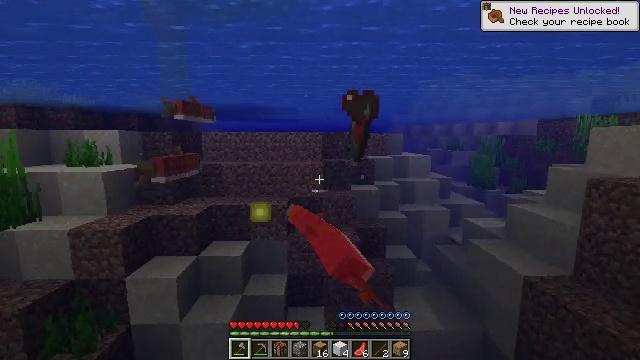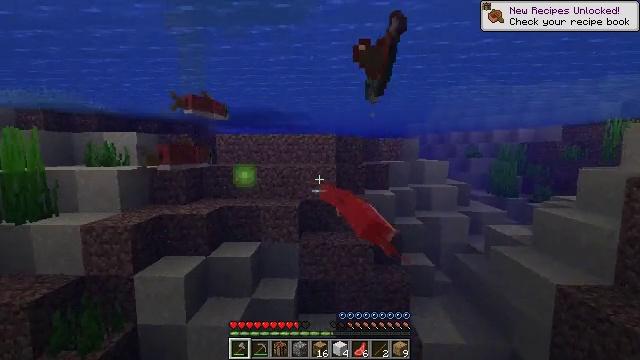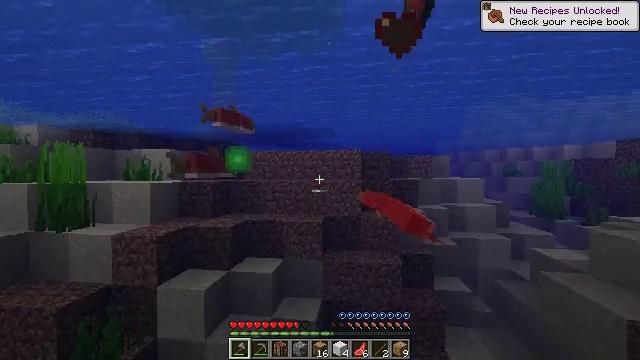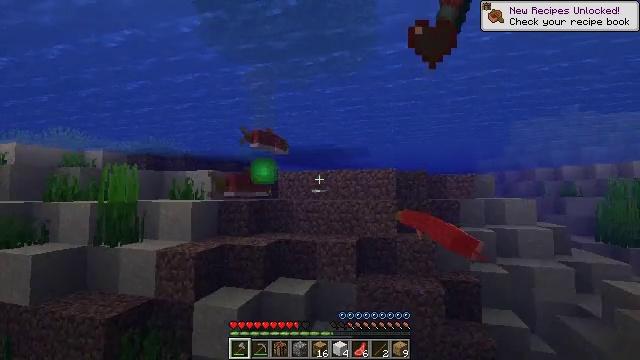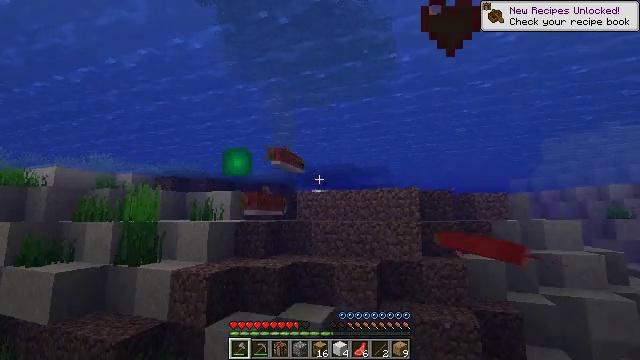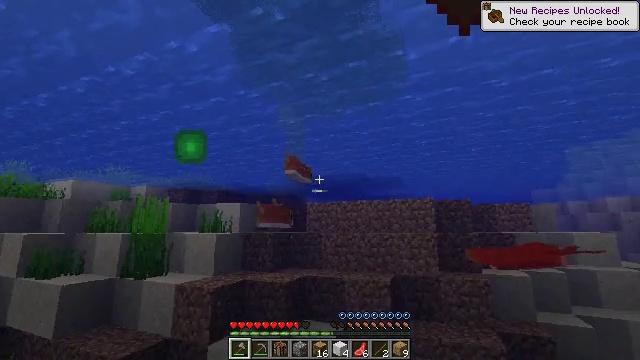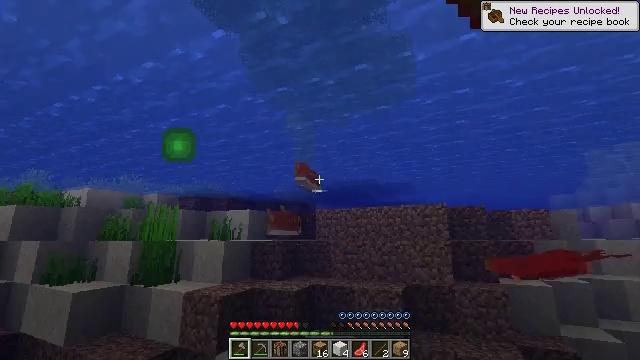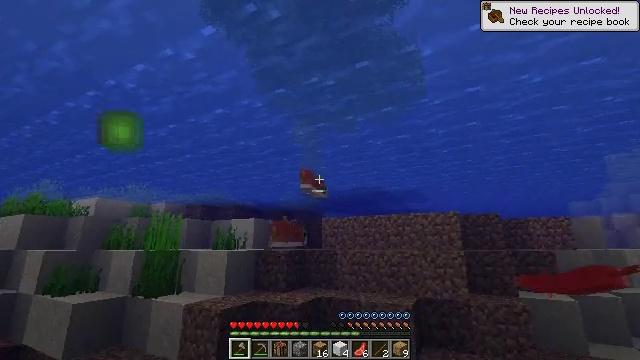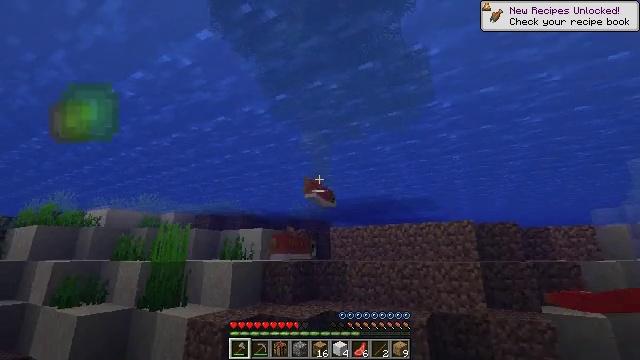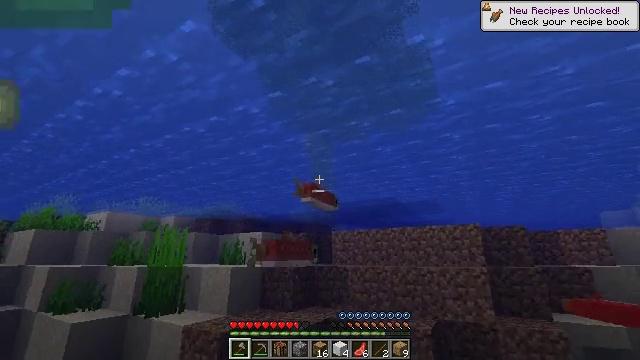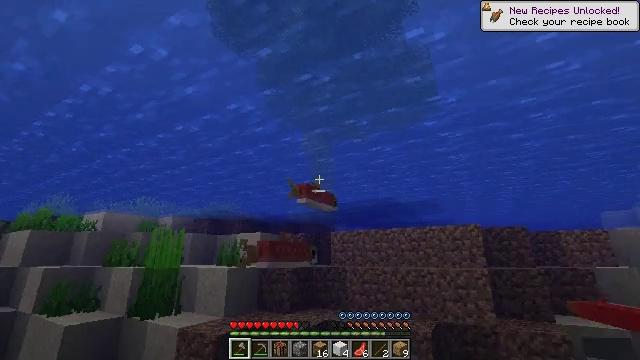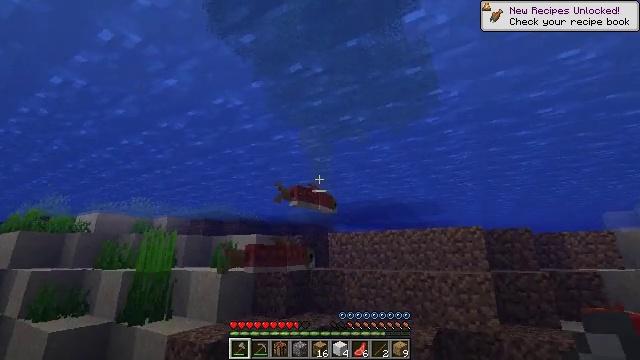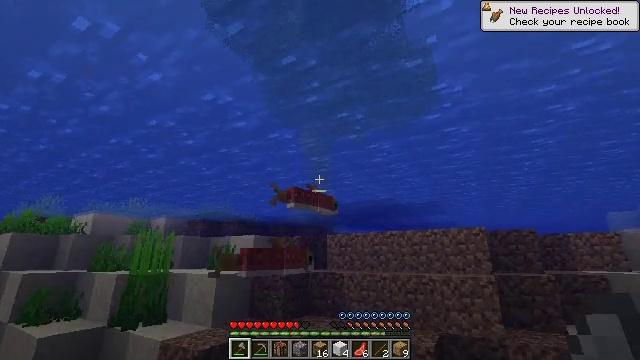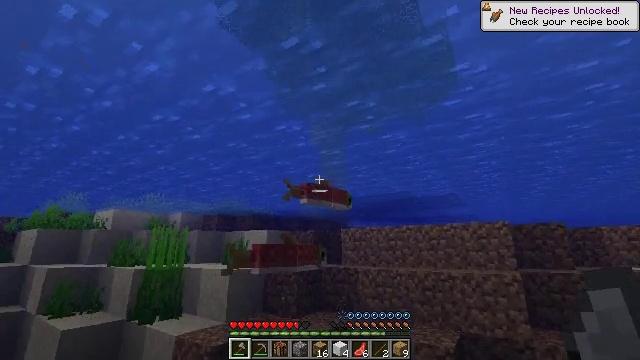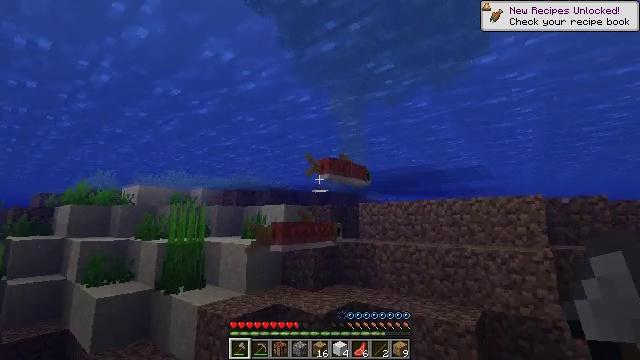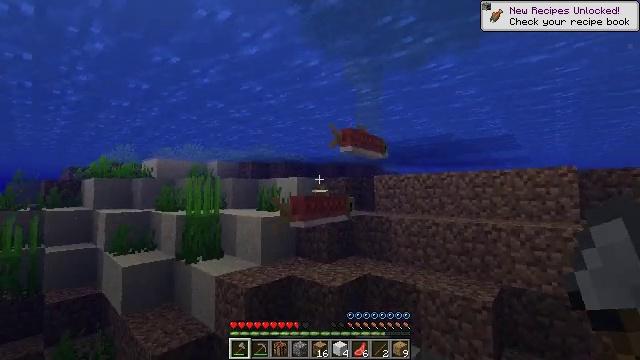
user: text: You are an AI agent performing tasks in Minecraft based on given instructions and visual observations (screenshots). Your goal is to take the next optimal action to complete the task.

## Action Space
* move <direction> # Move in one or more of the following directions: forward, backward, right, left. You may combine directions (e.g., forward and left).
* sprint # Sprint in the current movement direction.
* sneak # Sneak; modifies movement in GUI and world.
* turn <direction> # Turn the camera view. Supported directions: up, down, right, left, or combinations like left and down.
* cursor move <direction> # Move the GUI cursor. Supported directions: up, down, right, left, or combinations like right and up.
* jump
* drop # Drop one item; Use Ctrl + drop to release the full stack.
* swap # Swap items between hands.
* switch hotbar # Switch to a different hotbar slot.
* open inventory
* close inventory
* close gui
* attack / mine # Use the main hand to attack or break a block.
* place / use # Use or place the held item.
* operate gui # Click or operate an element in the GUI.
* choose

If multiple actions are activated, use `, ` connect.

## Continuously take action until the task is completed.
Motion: motion action
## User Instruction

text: Hunt a salmon.
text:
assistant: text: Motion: move forward, sprint, turn left and up
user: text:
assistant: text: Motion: move forward, sprint, turn left and up
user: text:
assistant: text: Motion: move forward, sprint, turn left and up
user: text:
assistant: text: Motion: move forward, sprint, turn left and up
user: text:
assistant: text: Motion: move forward, sprint, turn left and up
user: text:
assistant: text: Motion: move forward, sprint, turn left and up
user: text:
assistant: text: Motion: move forward, sprint, turn left and up
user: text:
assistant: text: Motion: move forward, sprint, turn left and up
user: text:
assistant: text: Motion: move forward, sprint
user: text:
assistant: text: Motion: move forward, sprint
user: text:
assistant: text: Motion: move forward, sprint
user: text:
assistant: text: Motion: move forward, sprint
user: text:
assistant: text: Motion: move forward, sprint, turn left and down
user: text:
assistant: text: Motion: move forward, sprint, turn left and down
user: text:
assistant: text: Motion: move forward, sprint, turn left and down
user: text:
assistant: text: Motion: move forward, sprint
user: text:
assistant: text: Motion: move forward, sprint
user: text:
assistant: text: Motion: move forward, sprint
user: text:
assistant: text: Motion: move forward, sprint, turn down
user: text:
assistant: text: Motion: move forward, sprint, turn down
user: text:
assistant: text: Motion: move forward, sprint, turn down, attack / mine
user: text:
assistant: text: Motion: move forward, sprint, turn down, attack / mine
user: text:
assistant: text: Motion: move forward, attack / mine
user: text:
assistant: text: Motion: move forward, attack / mine
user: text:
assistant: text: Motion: move forward, turn up
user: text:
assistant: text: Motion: move forward, turn up
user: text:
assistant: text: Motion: move forward, turn up
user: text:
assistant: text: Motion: move forward, turn right and up
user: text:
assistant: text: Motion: move forward, turn right and up
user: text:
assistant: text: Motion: move forward, turn right and up